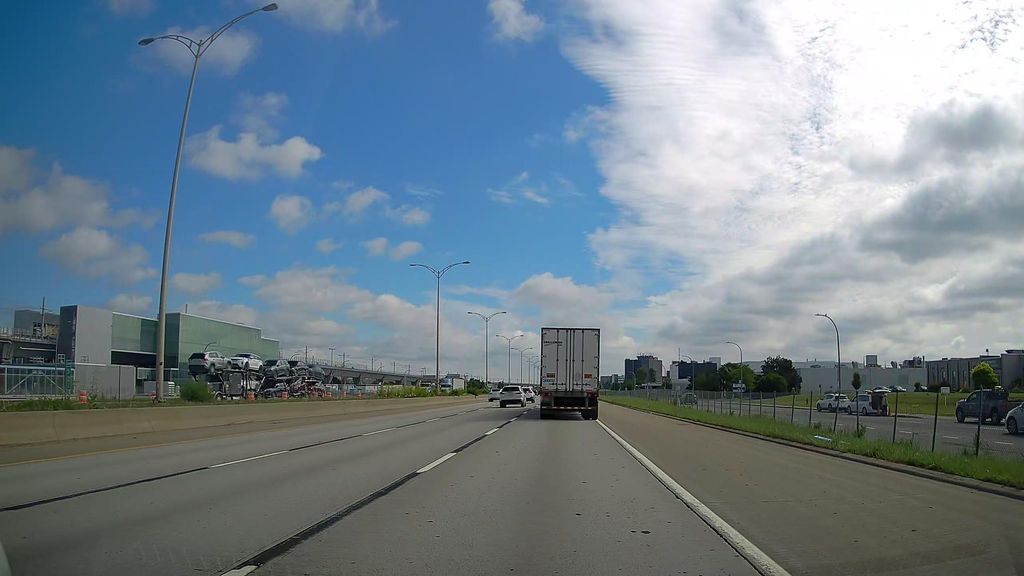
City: montreal